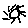
Label: sun